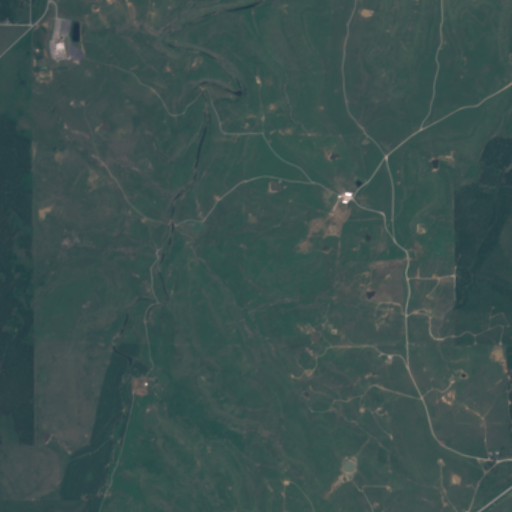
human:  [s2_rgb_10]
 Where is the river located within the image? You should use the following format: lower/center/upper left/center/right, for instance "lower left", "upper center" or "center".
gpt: The river is located in the left of the image.
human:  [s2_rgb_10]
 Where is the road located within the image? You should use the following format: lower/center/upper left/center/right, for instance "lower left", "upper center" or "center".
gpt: There is no road in the image.